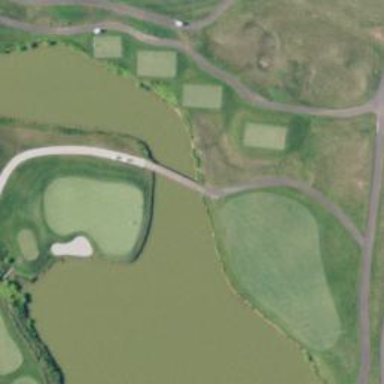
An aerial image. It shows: Footway bridge crossing over golf path.